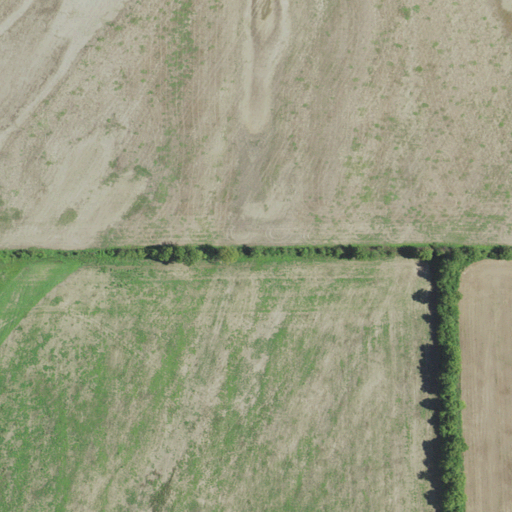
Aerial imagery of island in Kentucky named Island Number 9 containing only cultivated crops